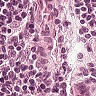
Metastatic tissue present: no